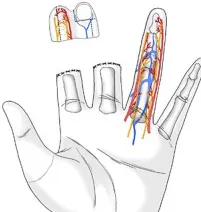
(B) Schematic diagram of severed finger body. Vascular contusion at Arrowhead position.
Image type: radiology (x_ray)